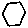
Label: hexagon